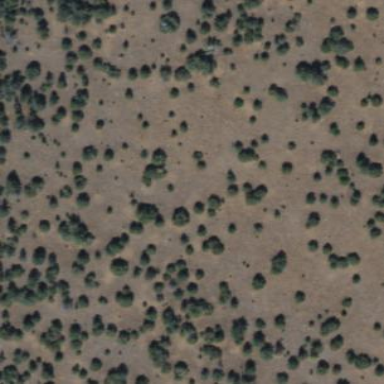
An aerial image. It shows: Area covered in scrub vegetation.